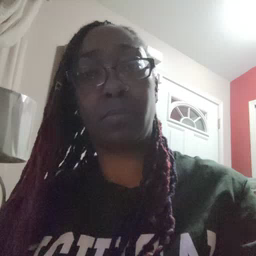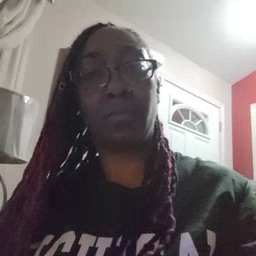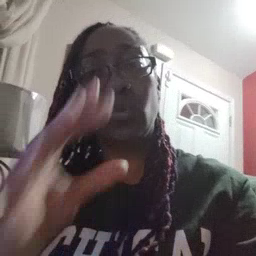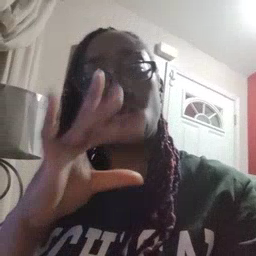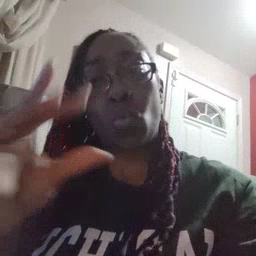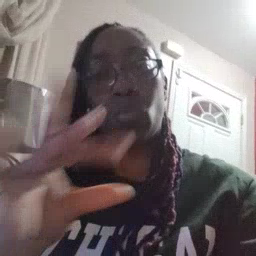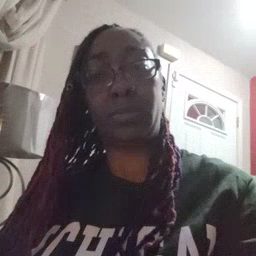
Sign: story